Question: In the function below, I am trying to find the current user in the 'Users' table on Parse.com by the username and add/update a field value called 'salaryMode'.
Below is my function and the error I am getting:
:

> Cannot subscript a value of [AnyObject]? with an index of type String
'''
func saveUserSalaryInfo() {
var query = PFQuery(className:"User")
query.whereKey("username", equalTo: PFUser.currentUser()!.username!)
query.findObjectsInBackgroundWithBlock {
(users: [AnyObject]?, error: NSError?) -> Void in
if error != nil {
users["salaryMode"] = self.salaryMode
} else {
// Log details of the failure
//NSLog("Error: %@ %@", error, error.userInfo)
}
}
}
'''
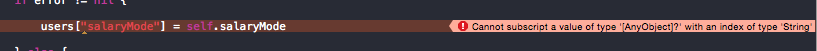
Answer: Short answer: no, you cannot access an array using a subscript of type String
Long answer:
'users: [AnyObject]?' This means that the user variable holds an optional type. So it can be nil, or if anything, an Array of AnyObject (which allows for anything really). But this is an array: so index-based access needs numbers.
You're confusing this for a Dictionary, which has a similar syntax to access elements using a key
'''
// Array
let array: [String] = ["one", "two", "three"]
array[0] // "one"
array["one"] // error
// Dictionary
let brothers = ["one": "Groucho", "two": "Chico", "three": "Harpo"]
brothers["one"] // Groucho
'''